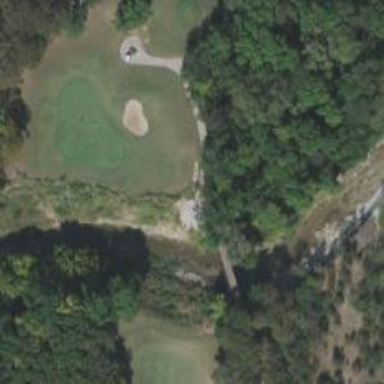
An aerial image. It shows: Golf rough area.